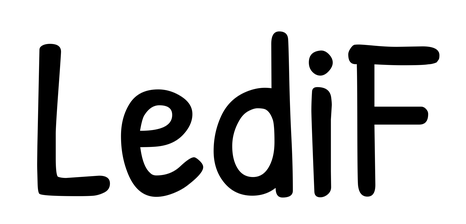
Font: PatrickHand-Regular